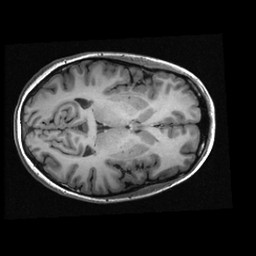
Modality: T1w
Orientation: axial
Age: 21
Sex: female